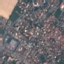
Land use / land cover: Residential